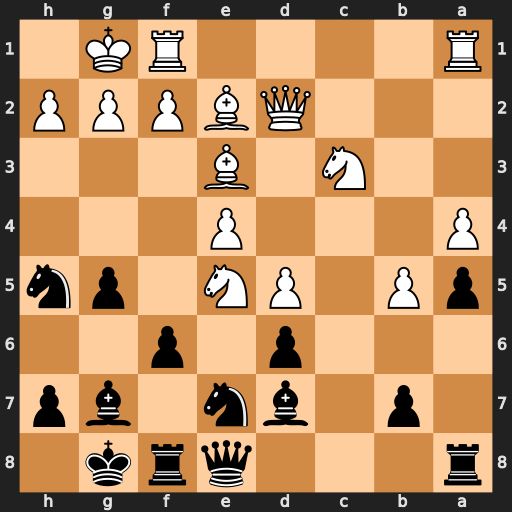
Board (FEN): r3qrk1/1p1bn1bp/3p1p2/pP1PN1pn/P3P3/2N1B3/3QBPPP/R4RK1
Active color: b
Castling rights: -
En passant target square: -
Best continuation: fxe5 Bxh5 Qxh5